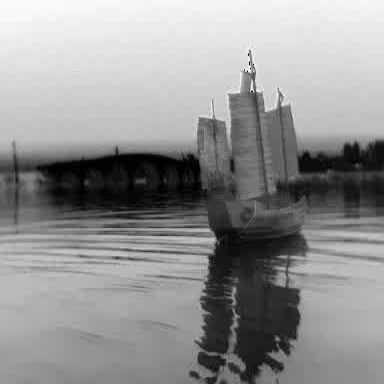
There is a sailboat in the infrared image.